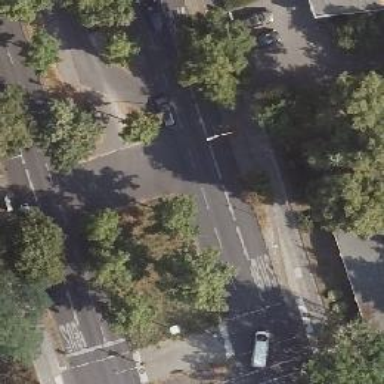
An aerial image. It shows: Primary highway with track cycleway on the right. The road surface is asphalt and there are lane markings on this dual carriageway.